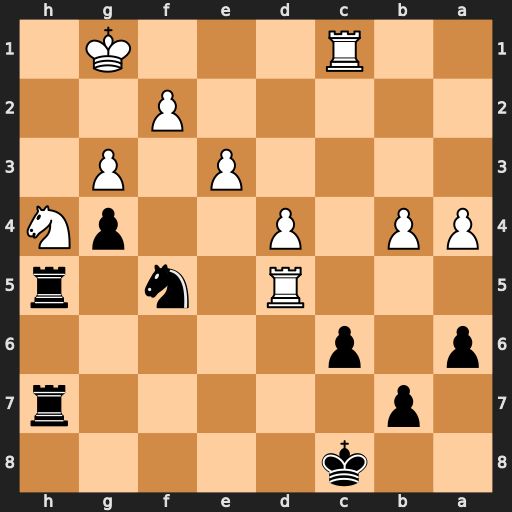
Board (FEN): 2k5/1p5r/p1p5/3R1n1r/PP1P2pN/4P1P1/5P2/2R3K1
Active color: b
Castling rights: -
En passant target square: -
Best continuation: Nxh4 Rxh5 Nf3+ Kf1 Rxh5